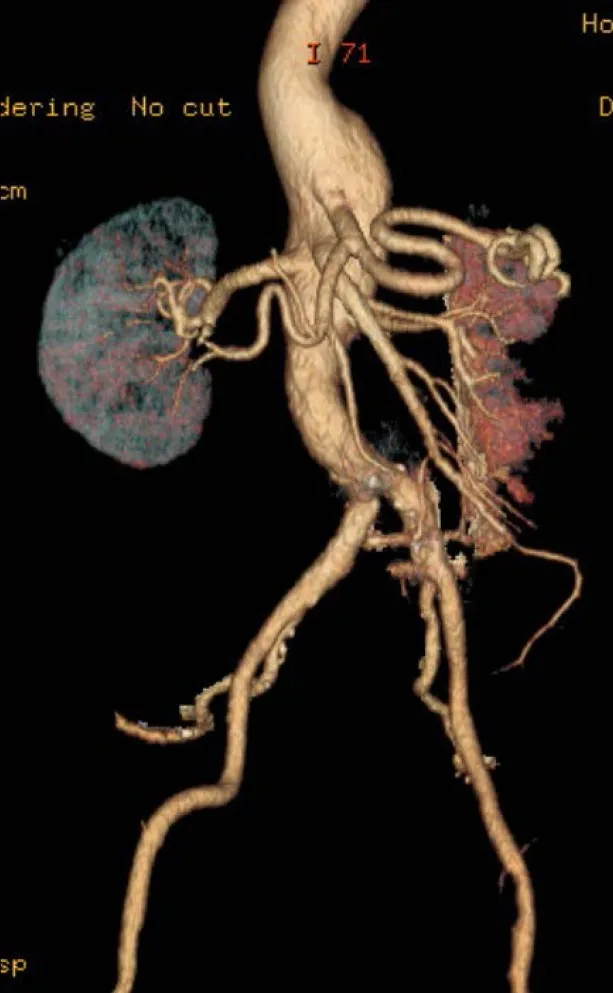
Preoperative reconstruction of a thoracoabdominal aortic aneurysm (TAAA)
by CT angiography performed in a HIV-positive patient.
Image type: radiology (ct)